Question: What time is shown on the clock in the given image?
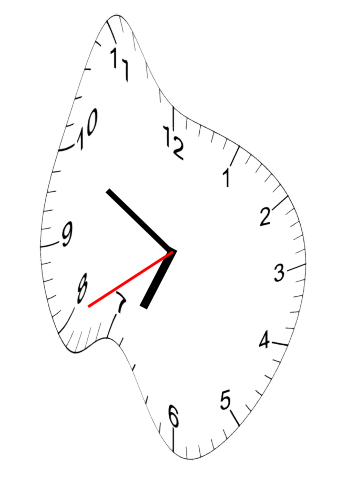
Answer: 06:49:40